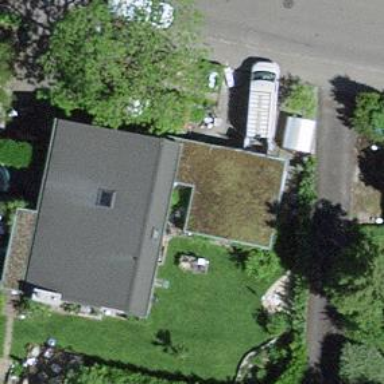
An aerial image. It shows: Garage.